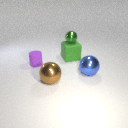
large brown metal sphere in front of small purple rubber cylinder